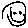
Label: smiley face